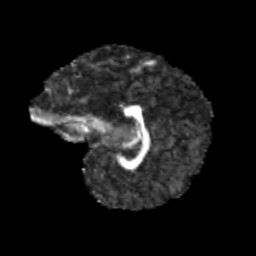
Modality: FA
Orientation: sagittal
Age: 13
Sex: female
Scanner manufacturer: siemens
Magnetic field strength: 3 T
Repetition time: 3.8 s
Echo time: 0.07 s